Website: bh-photo
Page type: address-validator
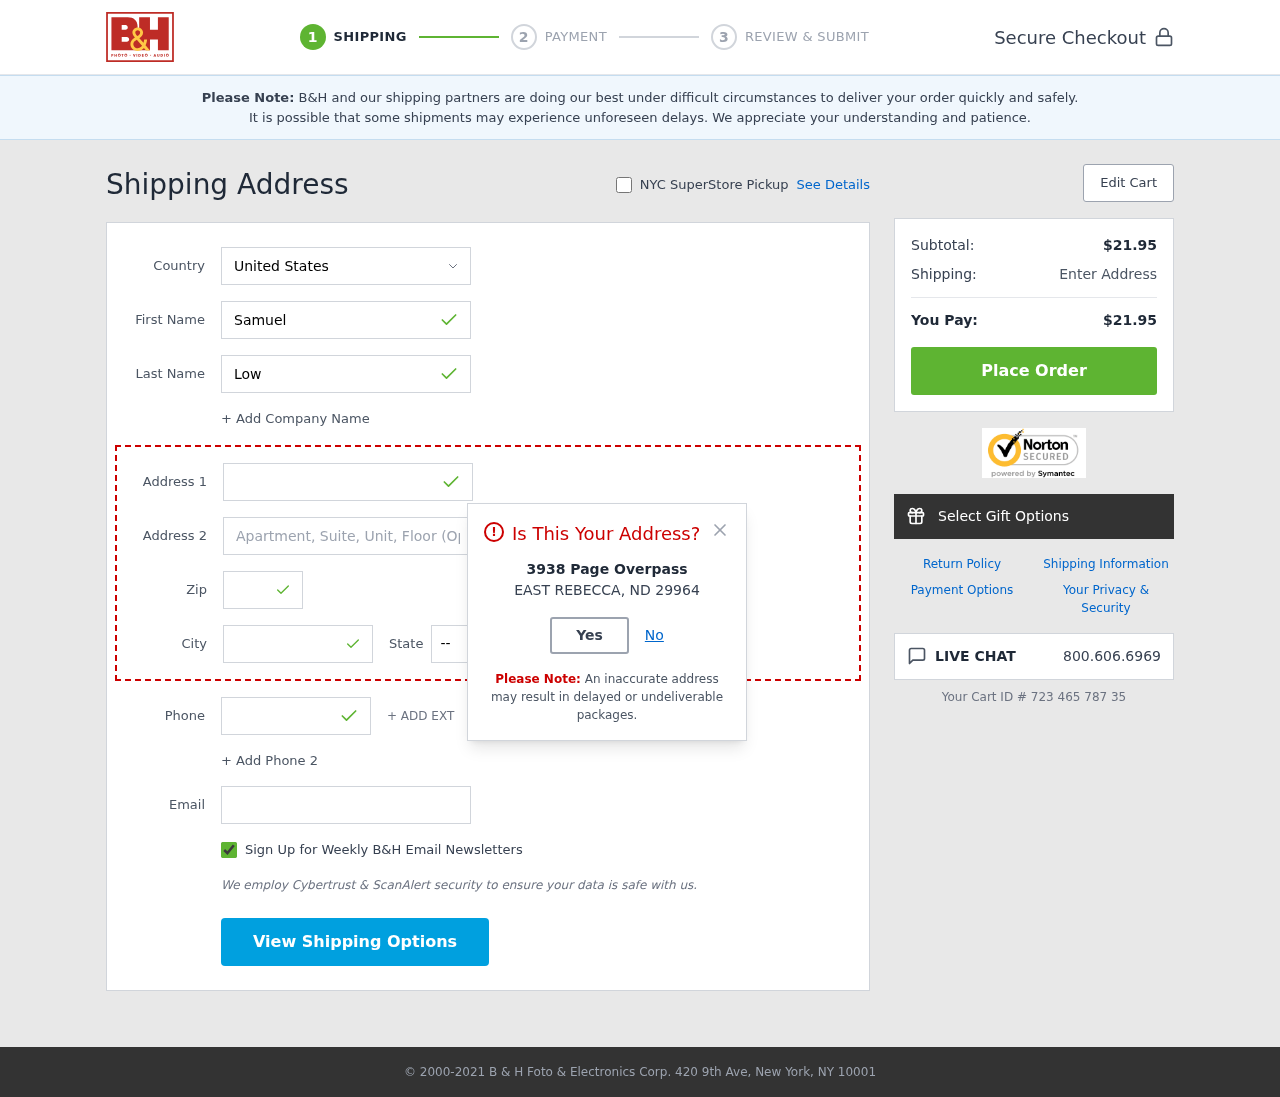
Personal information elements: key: PII_CITY
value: East Rebecca
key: PII_COUNTRY
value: United States
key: PII_EMAIL
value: samuel.lowery@hotmail.com
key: PII_FIRSTNAME
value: Samuel
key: PII_LASTNAME
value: Lowery
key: PII_PHONE
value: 4508306402
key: PII_POSTCODE
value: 29964
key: PII_STATE_ABBR
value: ND
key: PII_STREET
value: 3938 Page Overpass
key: PII_CITY_MODAL
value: EAST REBECCA
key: PII_POSTCODE_FULL
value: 29964
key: PII_POSTCODE_NUMERIC
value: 29964
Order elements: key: ORDER_SUBTOTAL
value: $21.95
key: ORDER_TOTAL
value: $21.95
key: ORDER_ID
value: Your Cart ID # 723 465 787 35